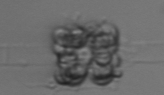
Label: Leptocylindrus_mediterraneus